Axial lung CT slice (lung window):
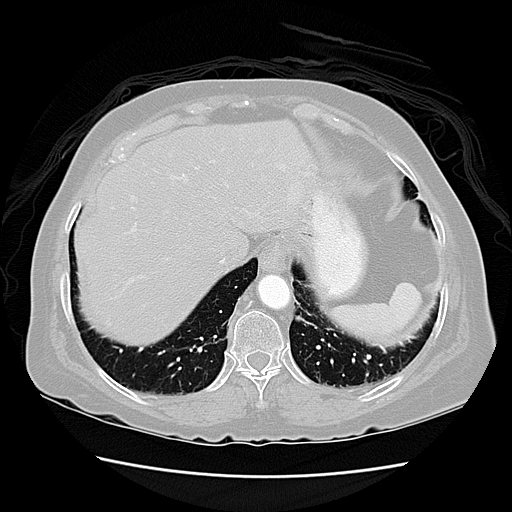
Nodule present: no